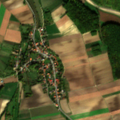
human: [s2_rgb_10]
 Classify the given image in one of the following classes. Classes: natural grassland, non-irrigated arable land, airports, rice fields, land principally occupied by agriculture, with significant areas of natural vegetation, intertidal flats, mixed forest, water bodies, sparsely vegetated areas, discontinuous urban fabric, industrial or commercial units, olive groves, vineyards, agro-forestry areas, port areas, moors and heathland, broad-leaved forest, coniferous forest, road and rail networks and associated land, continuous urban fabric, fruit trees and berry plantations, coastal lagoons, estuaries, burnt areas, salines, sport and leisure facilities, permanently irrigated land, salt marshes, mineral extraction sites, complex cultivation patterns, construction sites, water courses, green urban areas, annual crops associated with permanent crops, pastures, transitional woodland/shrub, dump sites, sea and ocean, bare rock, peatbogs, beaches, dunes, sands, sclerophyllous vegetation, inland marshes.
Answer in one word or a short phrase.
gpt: discontinuous urban fabric, non-irrigated arable land, complex cultivation patterns, land principally occupied by agriculture, with significant areas of natural vegetation, broad-leaved forest